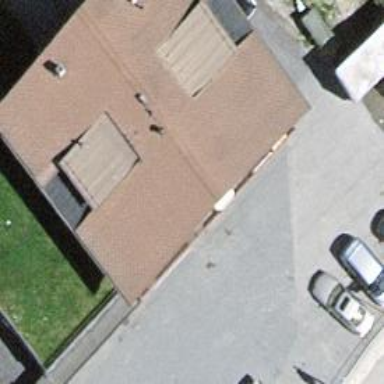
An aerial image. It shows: Car repair shop.